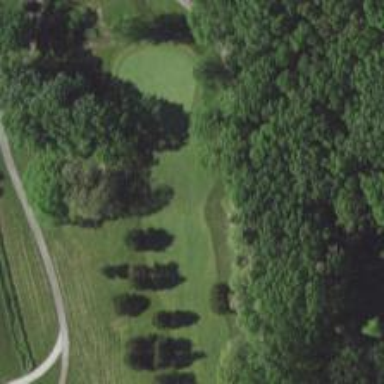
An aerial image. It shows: Service road used as golf cart path.